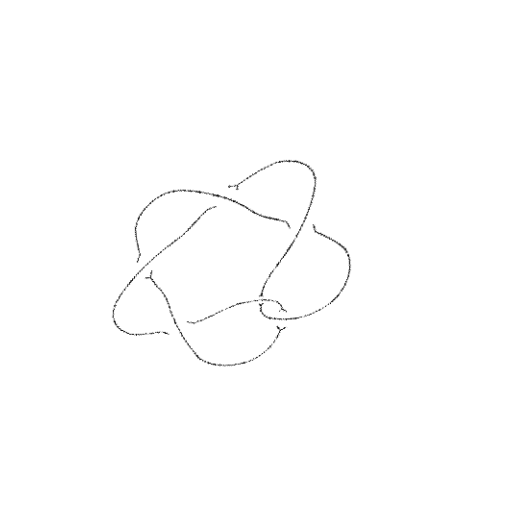
Crossing number: 6